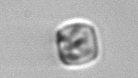
Label: Thalassiosira